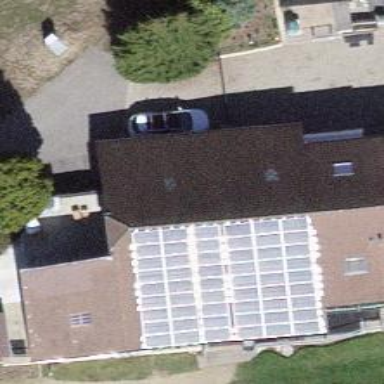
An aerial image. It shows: Solar photovoltaic panel generator.